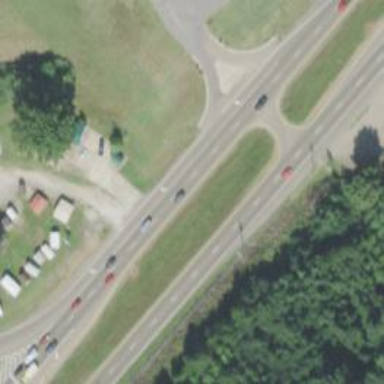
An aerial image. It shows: Asphalt dual carriageway at the trunk highway level.